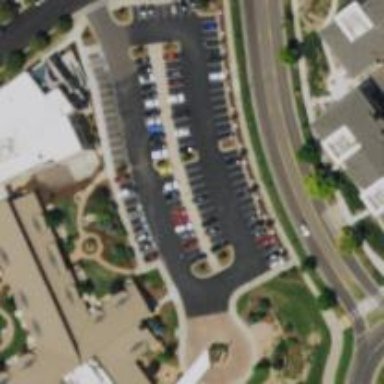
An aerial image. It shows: Parking space is available.